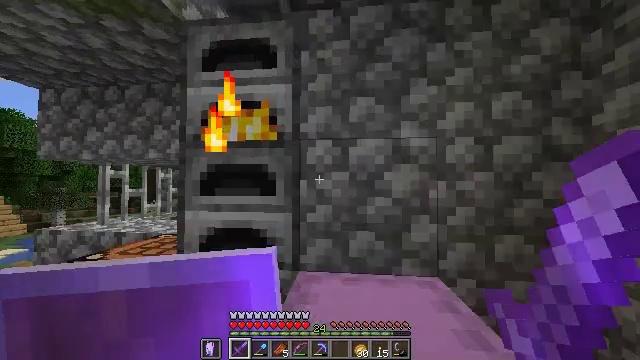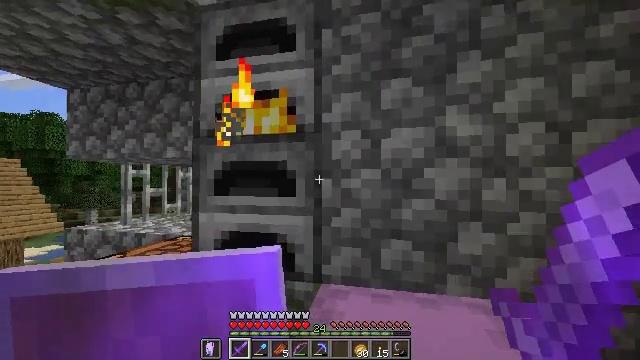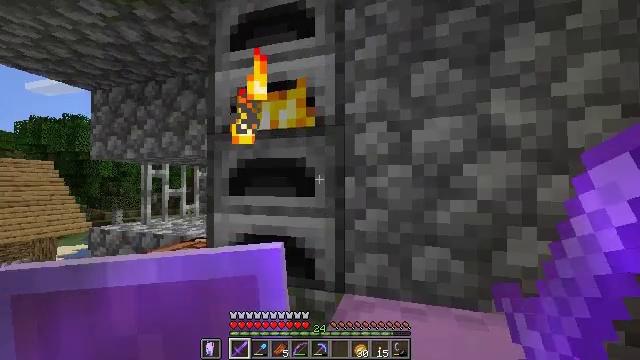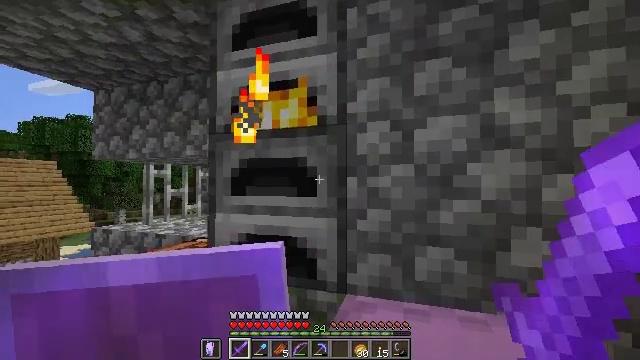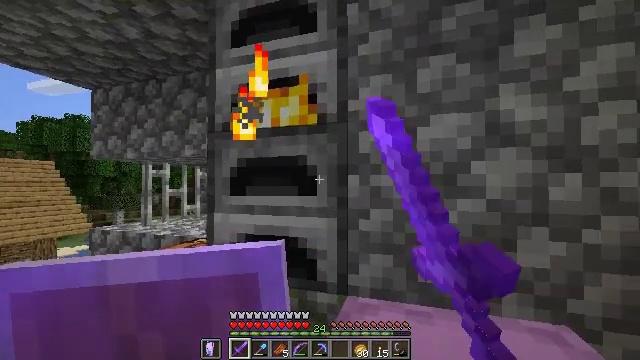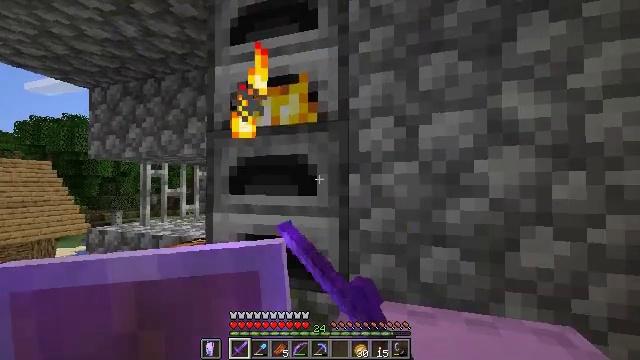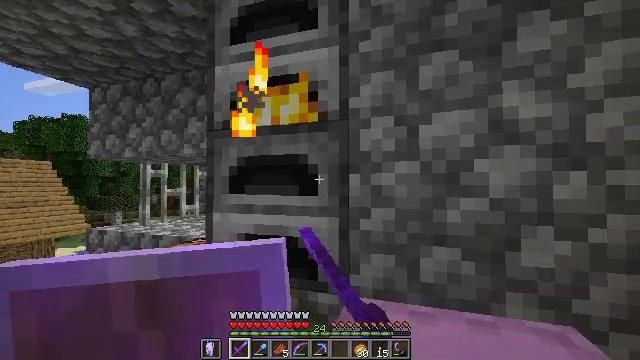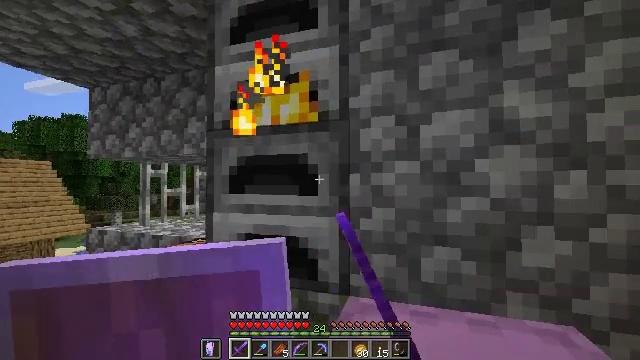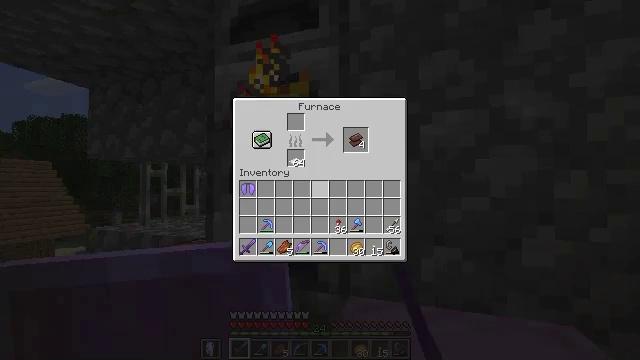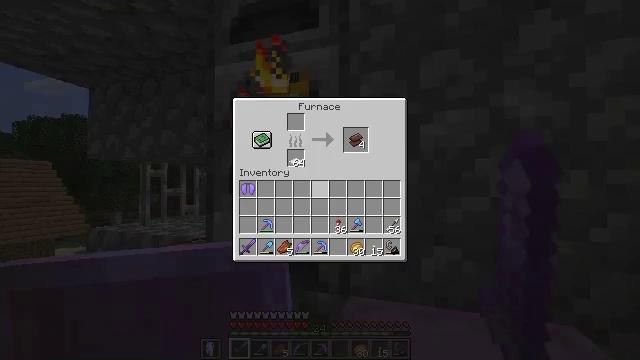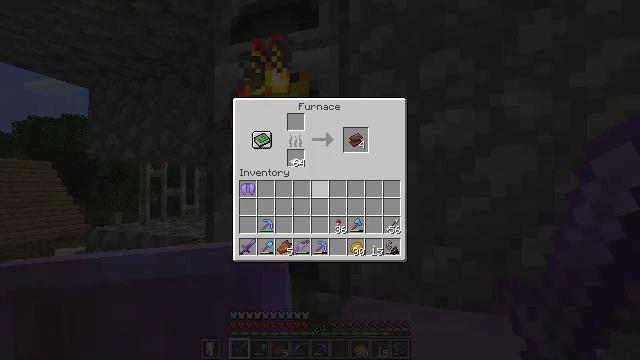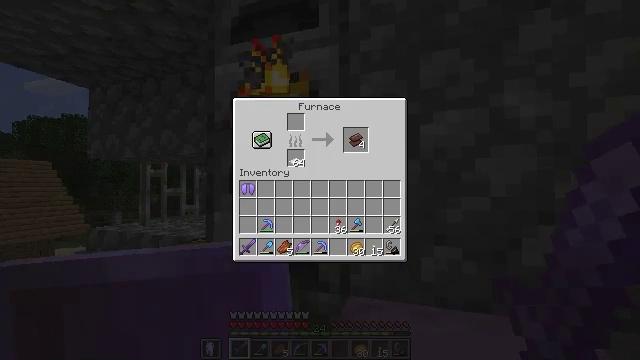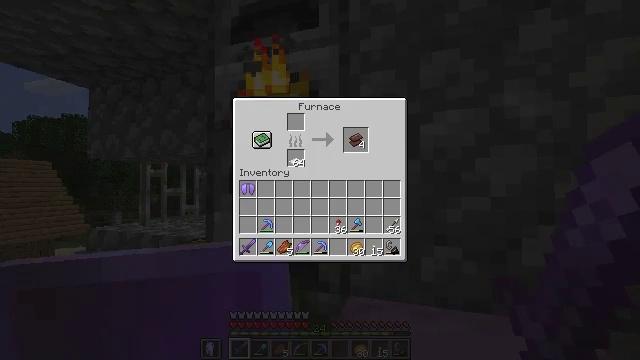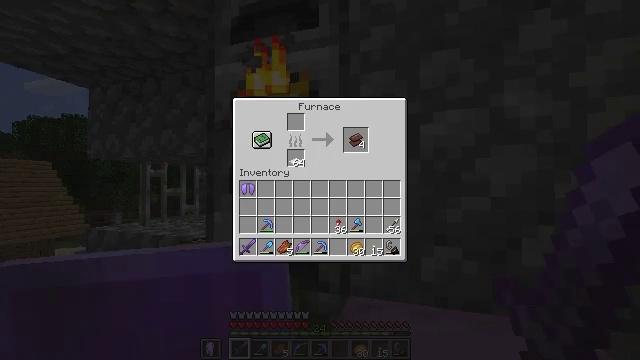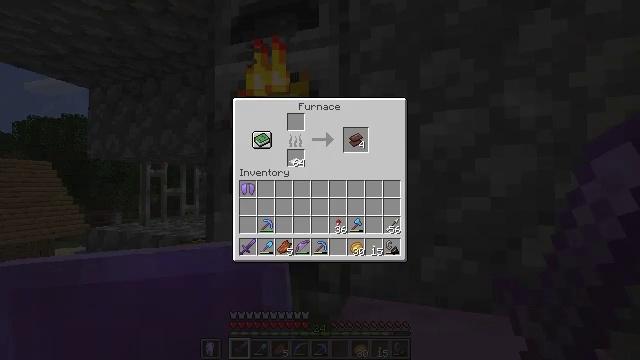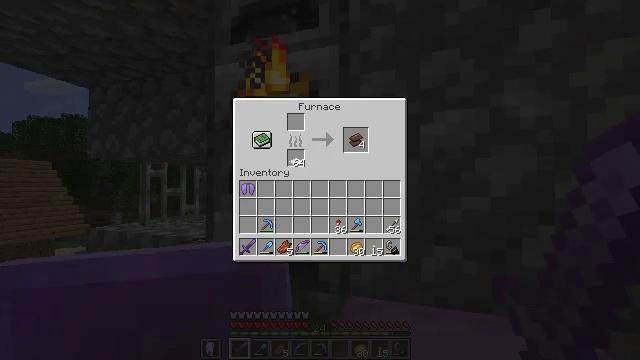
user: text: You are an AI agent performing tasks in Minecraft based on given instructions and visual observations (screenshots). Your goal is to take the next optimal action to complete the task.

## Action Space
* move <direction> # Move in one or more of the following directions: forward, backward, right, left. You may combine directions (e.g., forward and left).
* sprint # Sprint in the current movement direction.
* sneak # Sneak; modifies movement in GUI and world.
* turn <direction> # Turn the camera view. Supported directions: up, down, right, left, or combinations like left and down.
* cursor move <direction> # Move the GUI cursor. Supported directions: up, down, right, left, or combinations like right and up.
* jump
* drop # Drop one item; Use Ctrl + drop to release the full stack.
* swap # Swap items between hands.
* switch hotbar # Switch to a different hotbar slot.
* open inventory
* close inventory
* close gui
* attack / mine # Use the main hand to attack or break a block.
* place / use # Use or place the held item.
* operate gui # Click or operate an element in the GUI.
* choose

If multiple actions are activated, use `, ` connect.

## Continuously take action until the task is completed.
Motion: motion action
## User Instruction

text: Gain netherite scrap by cooking ancient debris in the furnace.
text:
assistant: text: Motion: turn left
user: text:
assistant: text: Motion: turn left
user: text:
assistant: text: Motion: use / place
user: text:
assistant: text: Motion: use / place
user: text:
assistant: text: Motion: use / place
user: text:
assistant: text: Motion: no_op
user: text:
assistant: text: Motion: no_op
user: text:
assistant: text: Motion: no_op
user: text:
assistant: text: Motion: no_op
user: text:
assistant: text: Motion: no_op
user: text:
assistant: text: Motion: cursor move right and up
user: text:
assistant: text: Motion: sneak, cursor move up
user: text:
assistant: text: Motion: sneak, cursor move up
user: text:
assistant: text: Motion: sneak
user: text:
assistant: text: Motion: sneak
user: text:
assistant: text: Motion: sneak
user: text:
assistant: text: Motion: sneak
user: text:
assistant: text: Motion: sneak, choose
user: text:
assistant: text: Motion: sneak, choose
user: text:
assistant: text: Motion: sneak, choose
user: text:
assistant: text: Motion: sneak
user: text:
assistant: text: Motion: sneak
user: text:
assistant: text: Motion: sneak, choose
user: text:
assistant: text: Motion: sneak, choose
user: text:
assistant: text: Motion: sneak, choose
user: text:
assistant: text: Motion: sneak
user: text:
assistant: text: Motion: sneak, close inventory
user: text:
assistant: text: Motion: sneak, close inventory